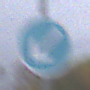
Verkehrszeichen: VorgeschriebeneVorbeifahrtLinks
Umgebung: Outdoor, Urban
Tageszeit: MorningAfternoon
Wetter: PartlyCloudy
Licht: Natural
Jahreszeit: NotSpecified
Kontrast: LowContrast